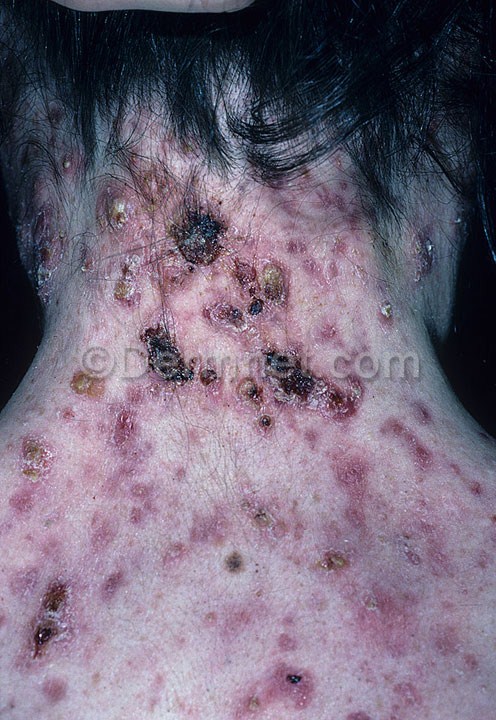
Disease: Acne and Rosacea Photos